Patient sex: F
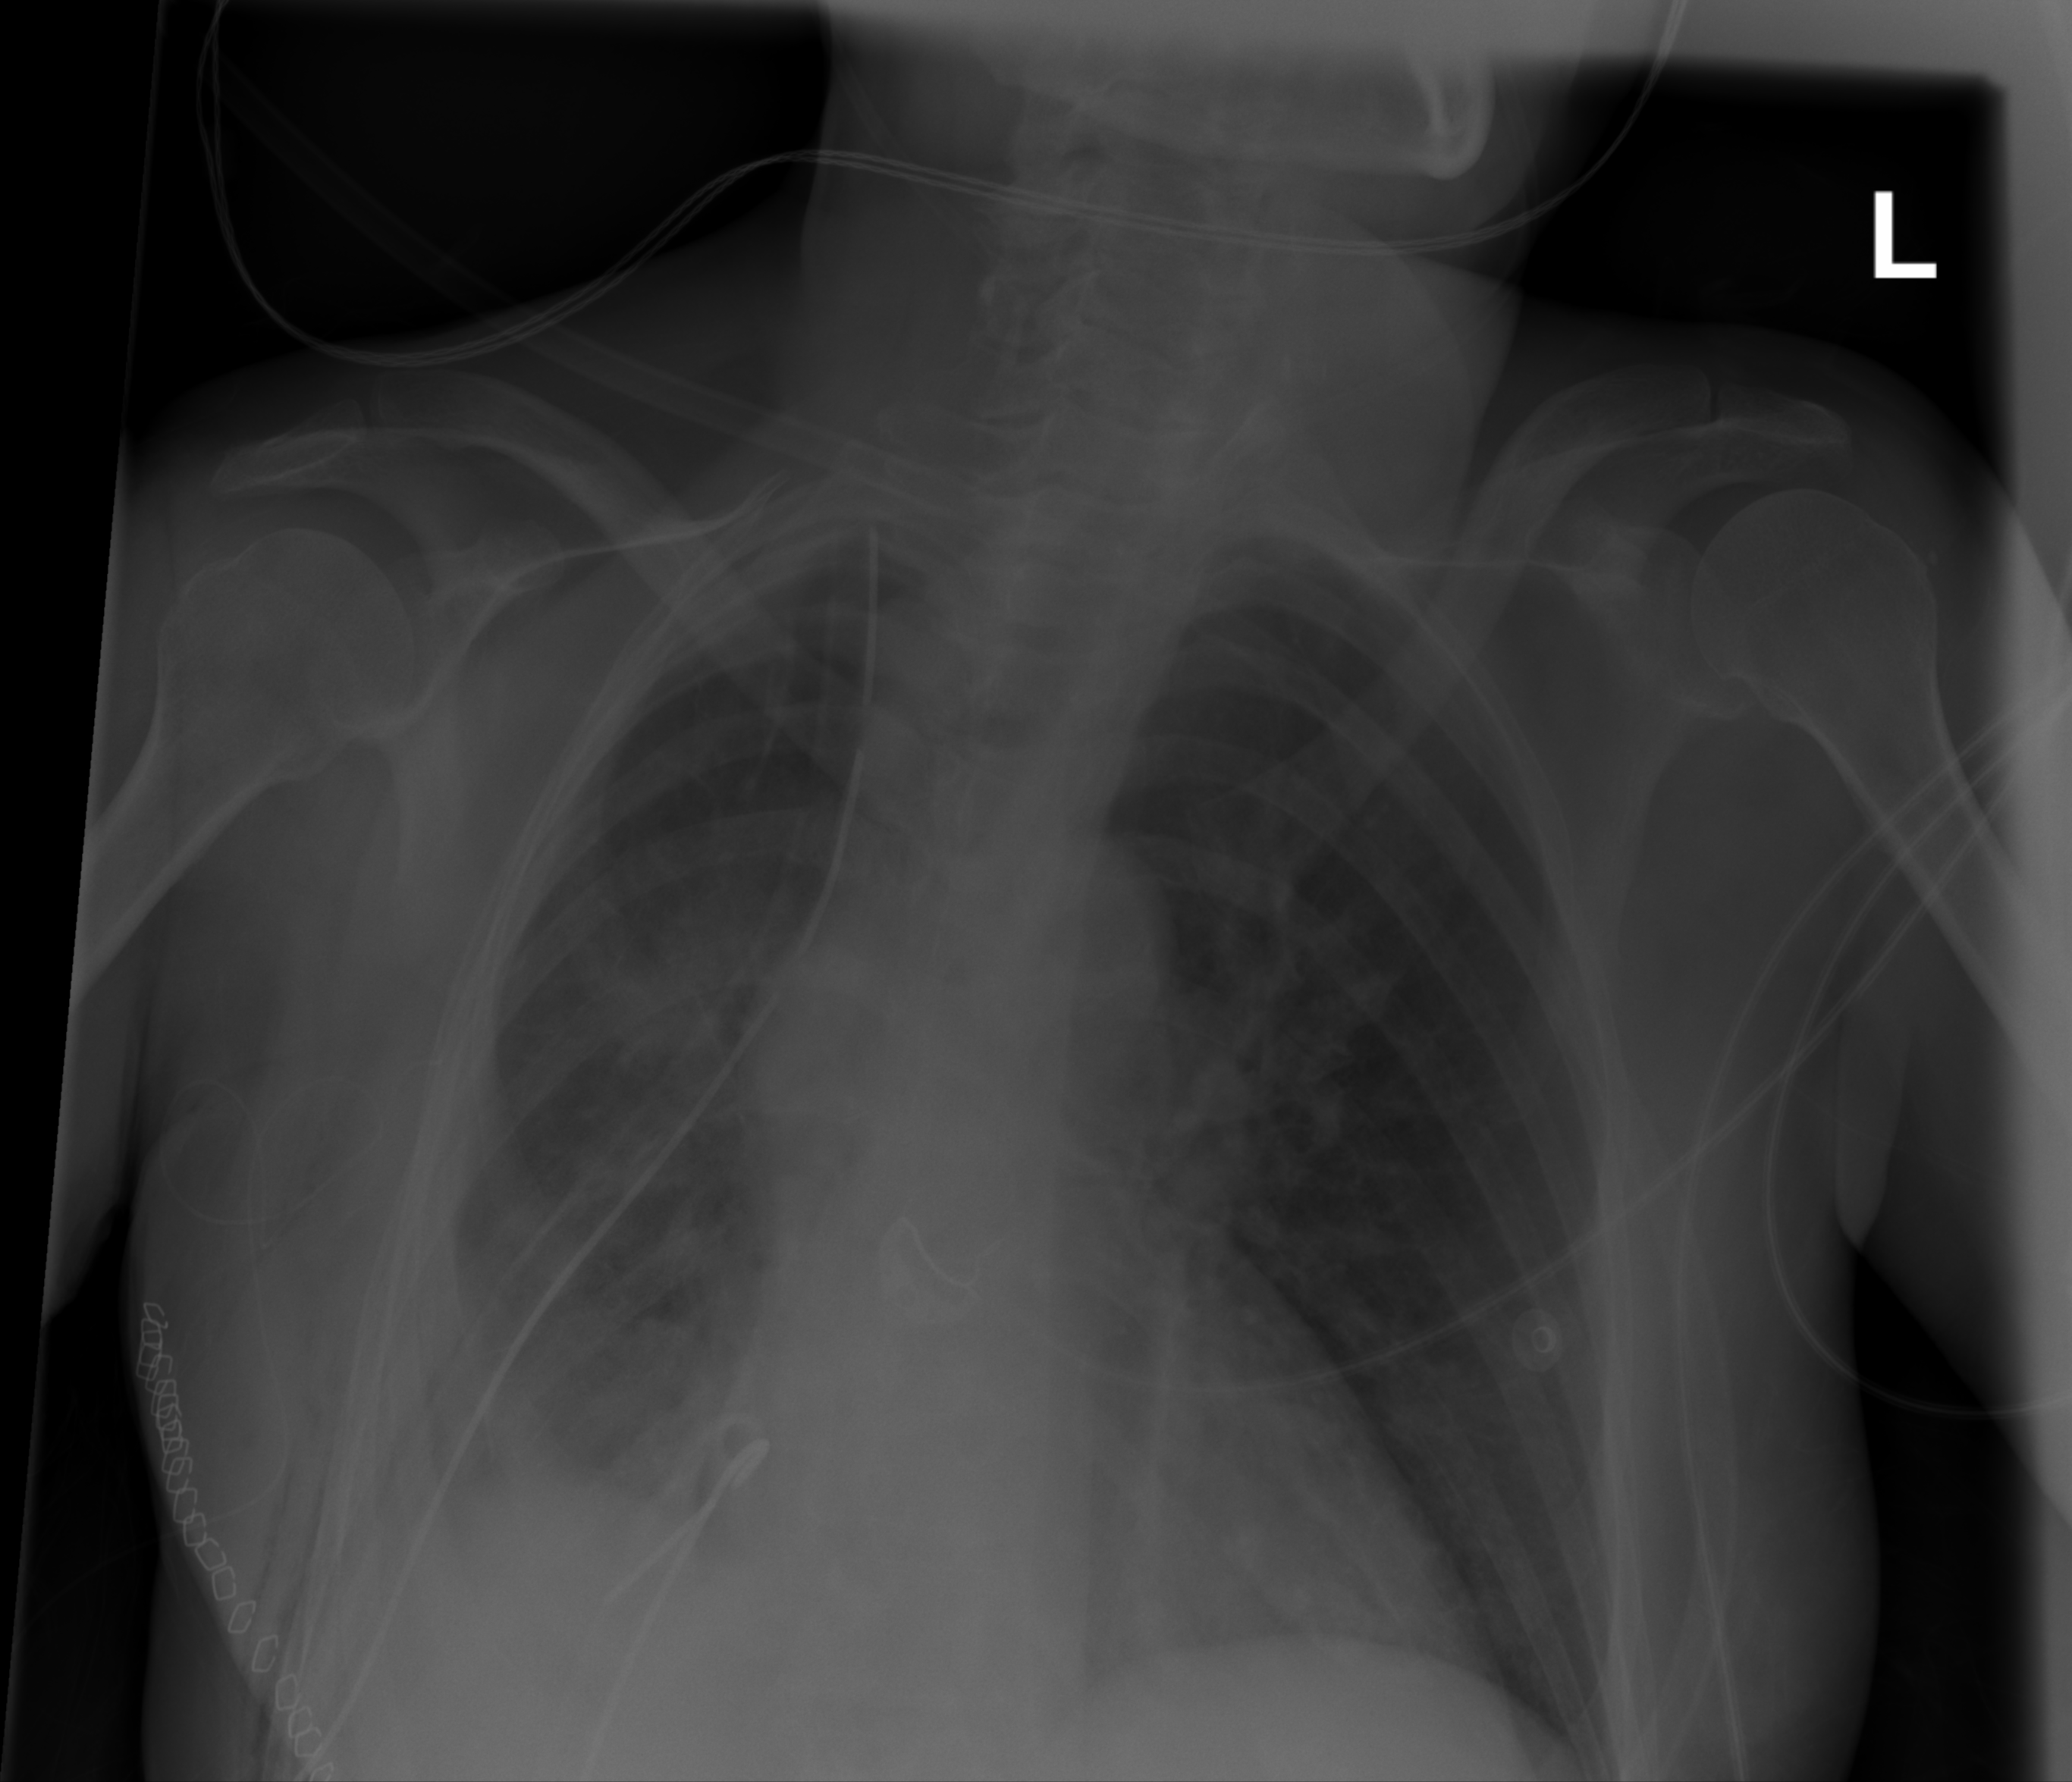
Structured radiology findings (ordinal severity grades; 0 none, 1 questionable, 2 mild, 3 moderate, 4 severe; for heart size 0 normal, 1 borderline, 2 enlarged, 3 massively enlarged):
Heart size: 0
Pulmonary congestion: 0
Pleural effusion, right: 2
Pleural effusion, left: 0
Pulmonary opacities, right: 0
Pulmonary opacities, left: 0
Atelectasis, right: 2
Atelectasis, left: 0